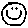
Label: smiley face